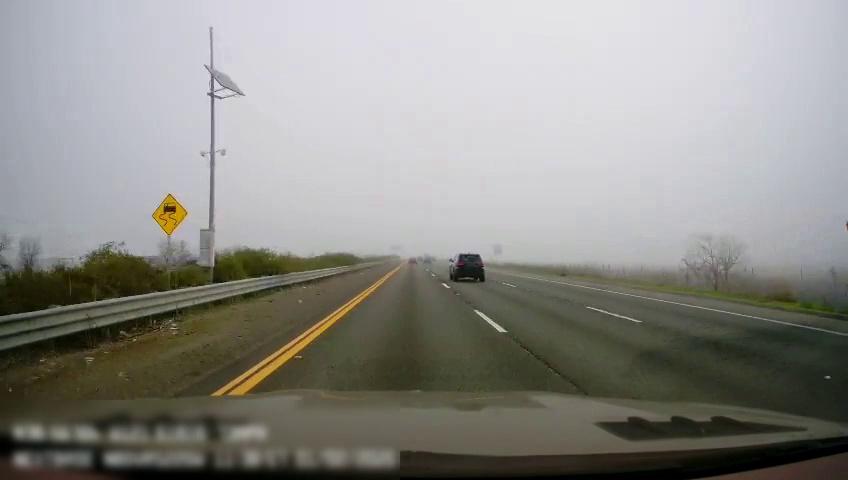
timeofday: Day
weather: Cloudy
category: Drivable Space
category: Vehicles | SUV
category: Lanes | Current Lane
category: Lanes | Current Lane
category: Lanes | Alternate Lane
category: Lanes | Alternate Lane
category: Lanes | Alternate Lane
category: Traffic | Signs
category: Traffic | Signs